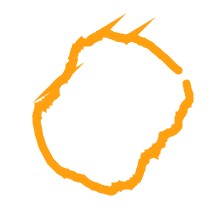
Shape: circle